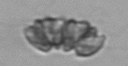
Label: Corymbellus